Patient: sex M, age 61
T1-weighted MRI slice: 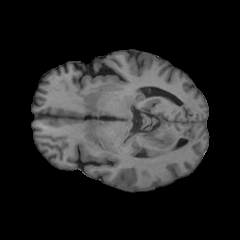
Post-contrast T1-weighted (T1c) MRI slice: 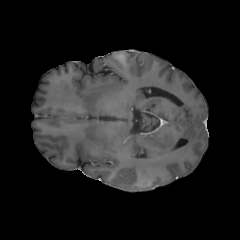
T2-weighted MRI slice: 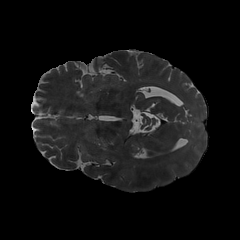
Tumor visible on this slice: no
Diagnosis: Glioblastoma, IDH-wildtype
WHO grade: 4